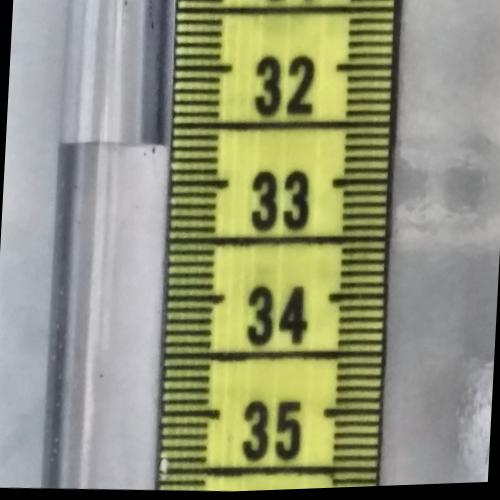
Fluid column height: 32.7 cm